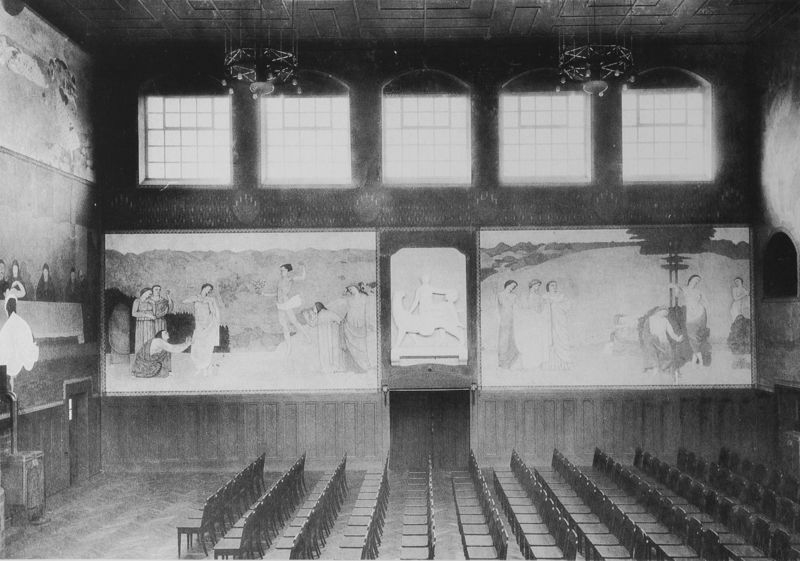
Titel: Festsaal in den Pfullinger Hallen mit Fresken von Ulrich Nitzschke
Künstler: Theodor Fischer
Standort: Pfullingen
Institution: Pfullinger Hallen
Schlagwörter: gemälde, mann, weiß, fluss, frauen, landschaft, menschen, fenster, frau, grau, holz, lampen, lichter, raum, schwarz, stühle, tür, versammlung, alt, wand, stein, bild, bildnis, innenraum, kirche, sessel, decke, innen, brunnen, ofen, relief, bilder, bogen, parkett, schule, leere, türe, saal, figuren, chandelier, church, hall, men, people, women, black, chairs, dresses, figures, girls, interior, jugendstil, painting, theatre, wall, windows, wandgemälde, wandmalerei, kronleuchter, leuchter, parkettboden, halle, foto, fotografie, eingang, antike, schwarz weiss, reihe, holzdecke, altar, bänke, pult, photo, reihen, wandbilder, bestuhlung, glasfenster, jesus, mythology, fresken, florenz, building, landscape, tapisserie, ausgang, tempel, kassettendecke, fresko, abendmahl, light, drawing, taufe, wandbild, black and white, decoration, anbetung, sketch, szenen, adam und eva, fresco, kandelaber, bitten, testament, vertäfelung, door, basilika, lights, kasettendecke, aula, oberlicht, seats, theater, festsaal, fensterzone, art, hörsaal, luster, wandbemalung, sall, frescen, oberlichter, poeple, greyscale, darstellungen, stuhlreihen, glühbirne, black white, deckenleuchter, stuhlreihe, bekehrung, wandzone, gemädle, poster, mural, cieling, photograph, wandbildnis, auditorium, seating, last supper, chandeliers, hozvertäfelung, classroom, sala del 500, empty room, posters, paitnings, gir;s, empty easts